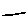
Label: line